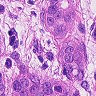
Metastatic tissue present: yes